Question: I've got a few UserControls on a panel separated by splitters.
The containing panel is set to AutoScroll.
Since the Splitter control takes its parent's size into consideration when it resizes the controls it 'splits', the resizing of the UserControls inside it is limited by the panel's size.
I want to be able to move the splitter down to wherever the mouse was (even beyond the bounds of the container/form) when the user release it, and have the container panel resize accordingly (and show the scrollbars if necessary) .
I've tried all sorts of combinations with wrapping it with different panels, playing with the MinSize etc..
This is the best I came up with so far, but it's not what I want:

Does anyone have any ideas?
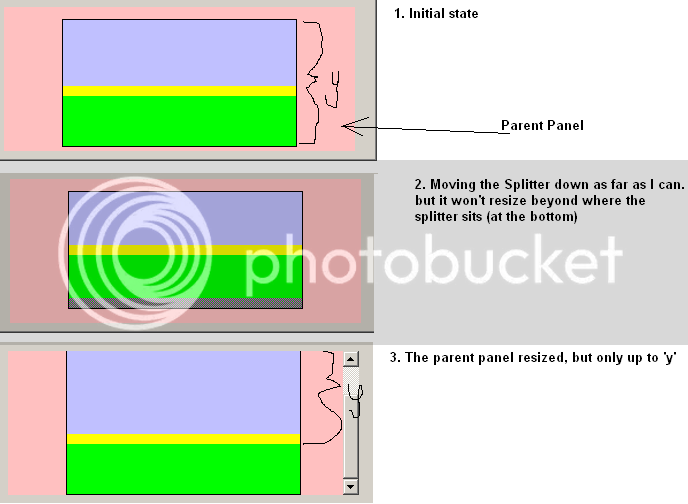
Answer: You could set a <URL> when the mouse button is pressed and unhook it when the mouse button is released. In the hook callback, you can watch the mouse position and resize the control as appropriate.
You could instead use a special control which the user can drag to hold the scroll position in the bottom right-hand corner of the parent container. The user could drag the control to make the area bigger and, if you are not using anchor or dock settings, you can manually adjust the size of your controls to fill the parent area.
I implemented something like this a while back for a project I did. I made it triangular and look like similar to the "grip" on a 'ToolStrip'. Here's some code fragments from the 'ScrollHolder' control:
'''
public ScrollHolder()
{
this.Size = new Size(21, 21);
this.BackColor = SystemColors.Control;
}
protected override void OnPaint(PaintEventArgs e)
{
Point bottomLeft = new Point(0, this.Height);
Point topRight = new Point(this.Width, 0);
Pen controlDark = SystemPens.ControlDark;
Pen controlLightLight = SystemPens.ControlLightLight;
Pen controlDark2Px = new Pen(SystemColors.ControlDark, 2);
Point bottomRight = new Point(this.Width, this.Height);
e.Graphics.DrawLine(
controlLightLight,
bottomLeft.X,
bottomLeft.Y - 2,
bottomRight.X,
bottomRight.Y - 2);
e.Graphics.DrawLine(controlDark, bottomLeft, topRight);
e.Graphics.DrawLine(
controlLightLight,
bottomLeft.X + 1,
bottomLeft.Y,
topRight.X,
topRight.Y + 1);
e.Graphics.DrawLine(controlDark2Px, bottomLeft, bottomRight);
e.Graphics.DrawLine(controlDark2Px, bottomRight, topRight);
int xNumberOfGripDots = this.Width / 4;
for (int x = 1; x < xNumberOfGripDots; x++)
{
for (int y = 1; y < 5 - x; y++)
{
DrawGripDot(e.Graphics, new Point(
this.Width - (y * 4), this.Height - (x * 4) - 1));
}
}
}
private static void DrawGripDot(Graphics g, Point location)
{
g.FillRectangle(
SystemBrushes.ControlLightLight, location.X + 1, location.Y + 1, 2, 2);
g.FillRectangle(SystemBrushes.ControlDark, location.X, location.Y, 2, 2);
}
protected override void OnResize(EventArgs e)
{
this.SetRegion();
base.OnResize(e);
}
private void SetRegion()
{
GraphicsPath path = new GraphicsPath();
path.AddPolygon(new Point[]
{
new Point(this.Width, 0),
new Point(this.Width, this.Height),
new Point(0, this.Height)
});
this.Region = new Region(path);
}
'''
As far as the actual behavior implementation goes, you will probably want to:
- - 'Thread.Sleep'